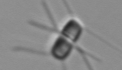
Label: Chaetoceros_similis